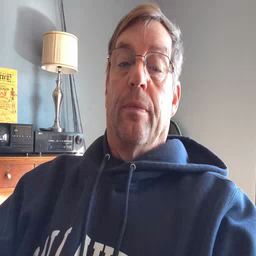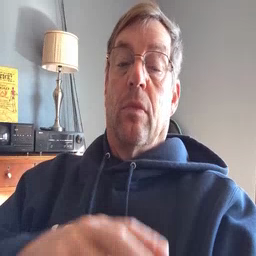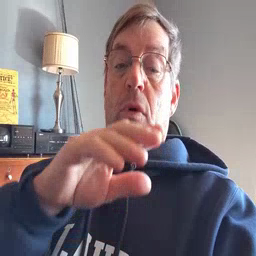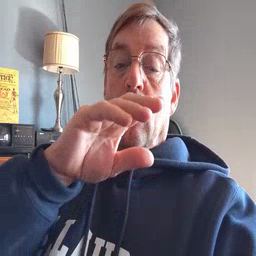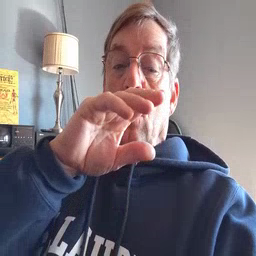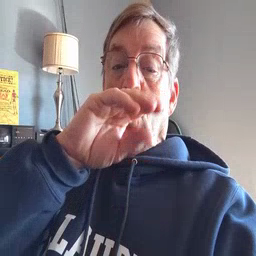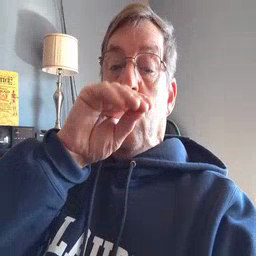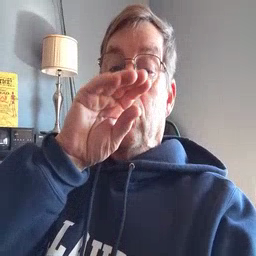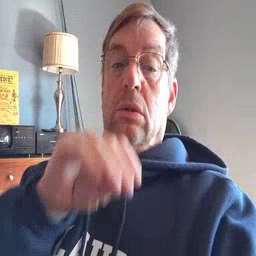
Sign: goose